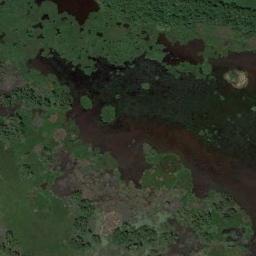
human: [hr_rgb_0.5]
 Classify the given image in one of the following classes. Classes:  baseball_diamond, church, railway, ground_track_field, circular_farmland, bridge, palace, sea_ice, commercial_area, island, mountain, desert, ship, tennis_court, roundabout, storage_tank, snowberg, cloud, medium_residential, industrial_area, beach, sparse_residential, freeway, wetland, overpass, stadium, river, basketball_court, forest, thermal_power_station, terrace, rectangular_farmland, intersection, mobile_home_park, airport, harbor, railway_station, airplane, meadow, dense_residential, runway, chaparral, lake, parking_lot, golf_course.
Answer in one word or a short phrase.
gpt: wetland